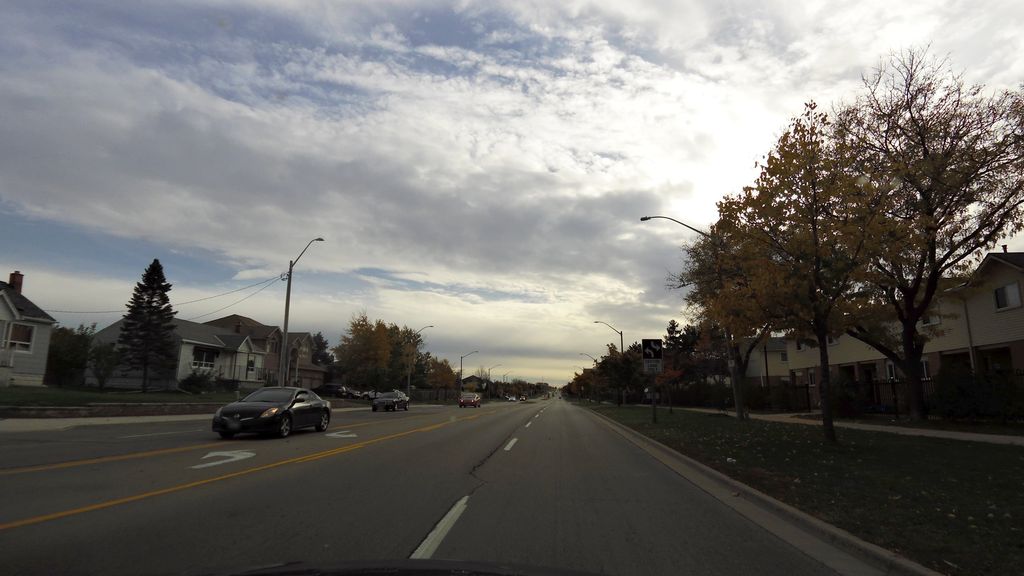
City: hamilton